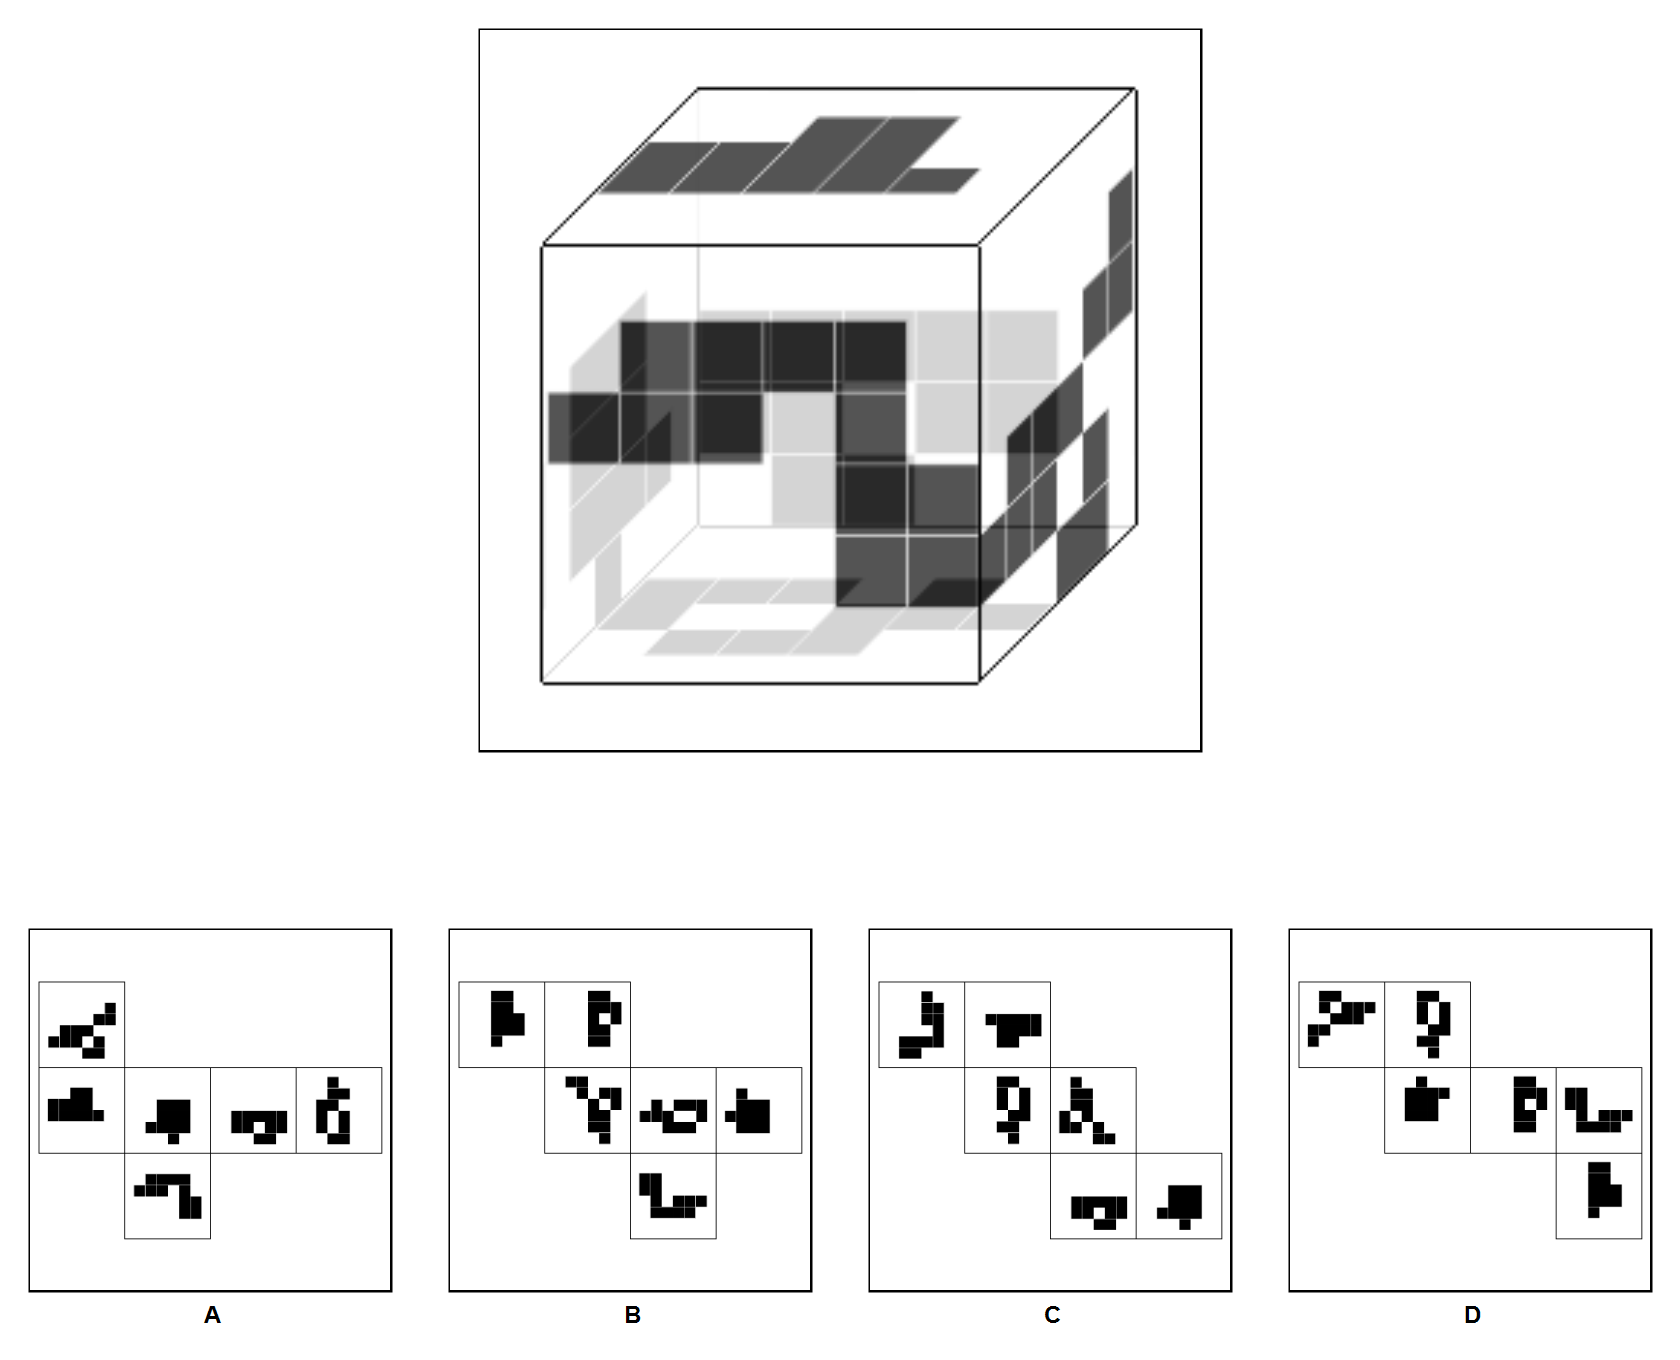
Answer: B